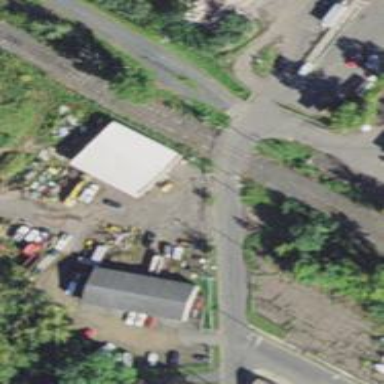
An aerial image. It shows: Railway level crossing.